Question: I have developed a simple GUI application using Qt designer containing a tab-widget in a main window. The tab-widget consists of three pages with a different function (Tab1 = 'Home', Tab2 = 'Inspection', Tab3 = 'View Results').
I would like the user to press a push-button (Inspection/View Results) on Tab1 in order to jump into Tab2 and Tab3 without manually clicking on the desired tab. Could anyone advise me how to do it? I have attached a snapshot image for better info:

Below is my code:
'''
from __future__ import division
from skimage.measure import compare_ssim as ssim
#from PyQt4.uic import photo_rc
import matplotlib.pyplot as plt
import numpy as np
import sys
import cv2
from PyQt4 import QtCore, QtGui, uic
from PyQt4.QtGui import *
gui_file = 'i-MIS Alpha.ui' # Enter GUI file name
[Ui_MainWindow, QtBaseClass] = uic.loadUiType(gui_file)
#[Ui_DialogBox, QtBaseClass] = uic.loadUiType(gui_dialog)
class Inspection(QtGui.QMainWindow, Ui_MainWindow):
def __init__(self):
QtGui.QMainWindow.__init__(self)
Ui_MainWindow.__init__(self)
self.setupUi(self)
self.capture_button.clicked.connect(self.captureImage)
self.inspect_button.clicked.connect(self.displayImage)
self.deviceBox.activated.connect(self.selectDeviceCombo)
self.startInspectionBtn.clicked.connect(self.enterLotID)
self.inspect_button.clicked.connect(self.displayResults)
self.viewResultBtn.clicked.connect(self.viewResults)
def enterLotID(self):
title, ok = QInputDialog.getText(self, 'Input Dialog', 'Enter the Lot ID:')
if ok:
self.accept.setText(str(title))
def displayImage(self): # Perform image comparison at 'Display' tab
sample_label = 'c:/Users/mohd_faizal4/Desktop/Python/Image/Picture 6.jpg'
self.sample_label.setScaledContents(True)
self.sample_label.setPixmap(QtGui.QPixmap(sample_label))
def selectDeviceCombo(self, event):
self.var_Selected = self.deviceBox.currentText()
#print ('The user selected value now is:')
print ('Device = ' + self.var_Selected)
if self.var_Selected.lower() == 'xf35':
print("Great! Device Id is - " + self.var_Selected + '!')
source_label ='c:/Users/mohd_faizal4/Desktop/Python/Image/Picture 4.jpg'
self.source_label.setScaledContents(True)
self.source_label.setPixmap(QtGui.QPixmap(source_label))
elif self.var_Selected.lower() == 'xf38':
print("Great! Device Id is - " + self.var_Selected + '!')
source_label ='c:/Users/mohd_faizal4/Desktop/Python/Image/Picture 5.jpg'
self.source_label.setScaledContents(True)
self.source_label.setPixmap(QtGui.QPixmap(source_label))
elif self.var_Selected.lower() == 'x38c':
print("Great! Device Id is - " + self.var_Selected + '!')
source_label ='c:/Users/mohd_faizal4/Desktop/Python/Image/Picture 7.jpg'
self.source_label.setScaledContents(True)
self.source_label.setPixmap(QtGui.QPixmap(source_label))
else:
print ("Pls select device id. It's reguired field!")
def captureImage(self): # Capture image and display on 'Sample' column under Inspection
cam = cv2.VideoCapture(0)
i = 0
while i < 10:
ret, frame = cam.read()
cv2.imshow('test', frame)
#self.sample_label.setScaledContents(True)
#self.sample_label.setPixmap(QtGui.QPixmap(sample_label))
if not ret:
break
k = cv2.waitKey(2)
if k%256 == 27:
# ESC pressed
print("Escape hit, closing...")
break
if k % 256 == 32:
# SPACE pressed
img_name = "XBU 12345.6_{}.jpeg".format(i)
cv2.imwrite(img_name, frame)
print("{}".format(img_name))
i += 1
cam.release()
cv2.destroyAllWindows()
def viewResults(self):
def displayResults(self):
label_vid01 = 'c:/Users/mohd_faizal4/Desktop/Python/Image/Picture 7.jpg'
self.label_vid01.setScaledContents(True)
self.label_vid01.setPixmap(QtGui.QPixmap(label_vid01))
if __name__ == '__main__':
app = QtGui.QApplication(sys.argv)
Window = Inspection()
Window.show()
sys.exit()
'''
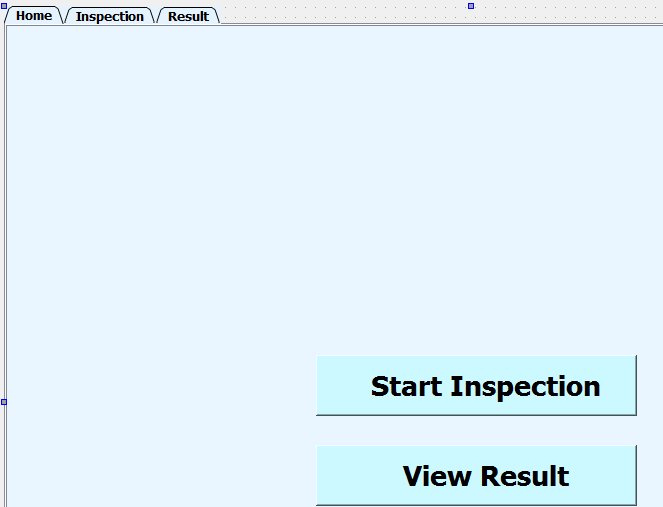
Answer: you can use :
'''
setCurrentIndex (self, int index)
'''
with index 1 for second and 2 for third tab
or
'''
setCurrentWidget (self, QWidget widget)
'''